Field crop: maize
Growth stage: 2
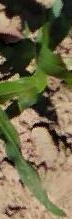
Species: maize